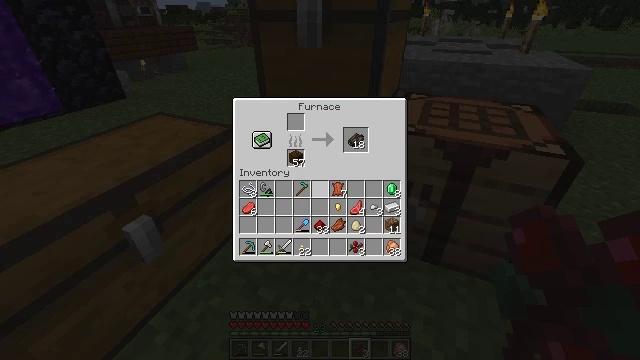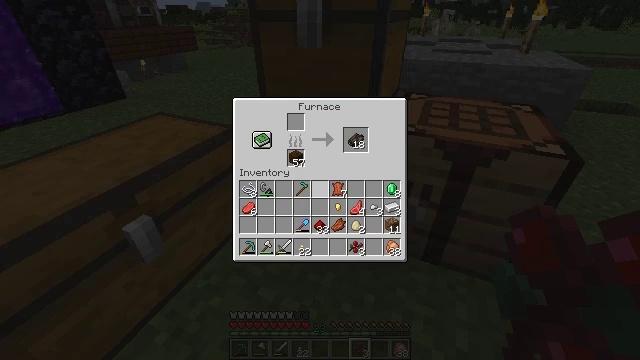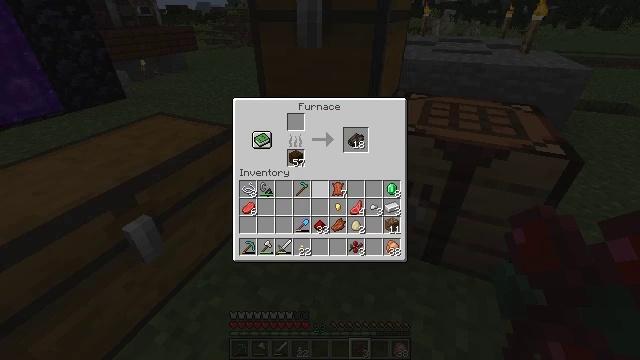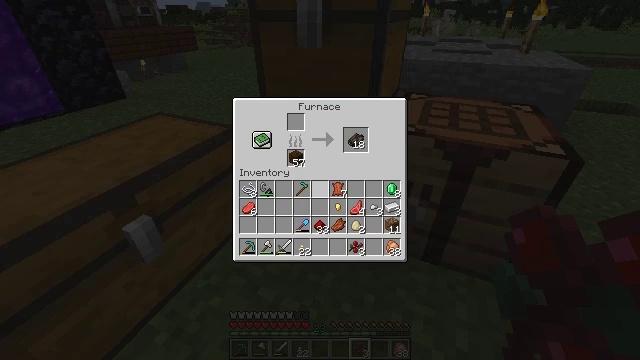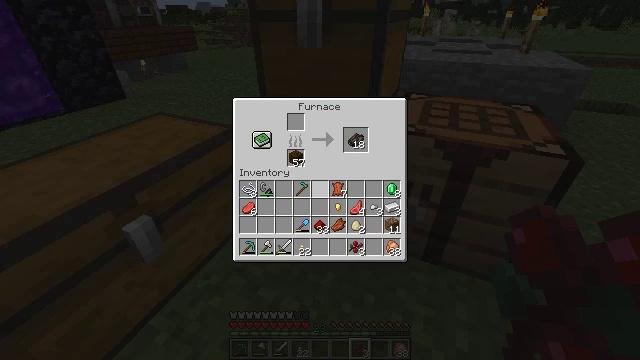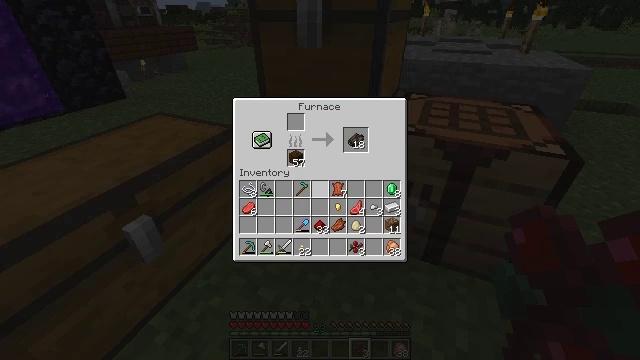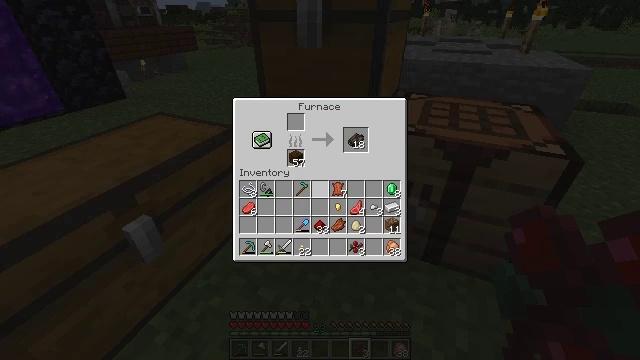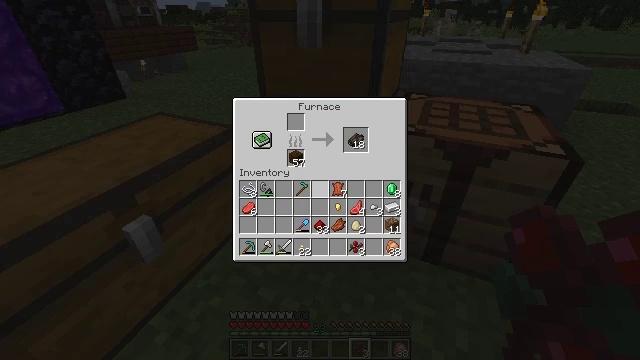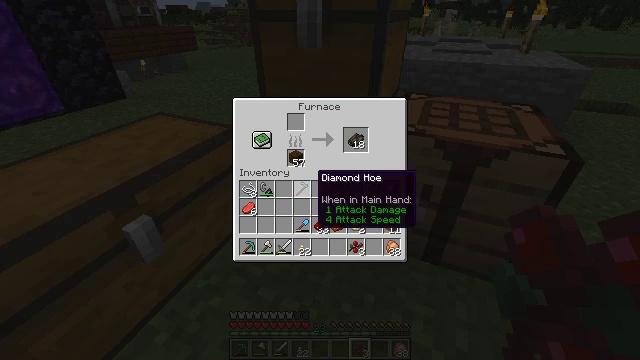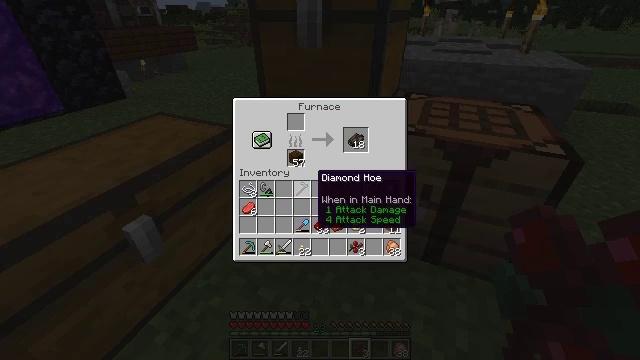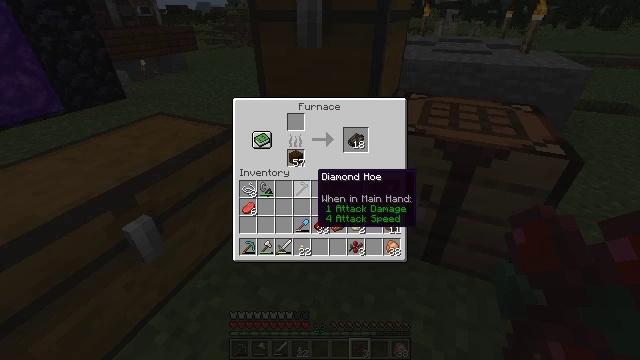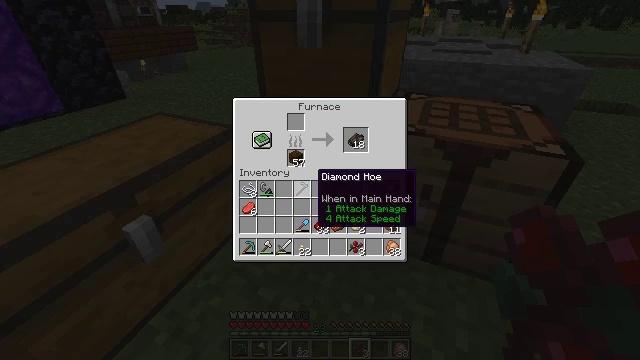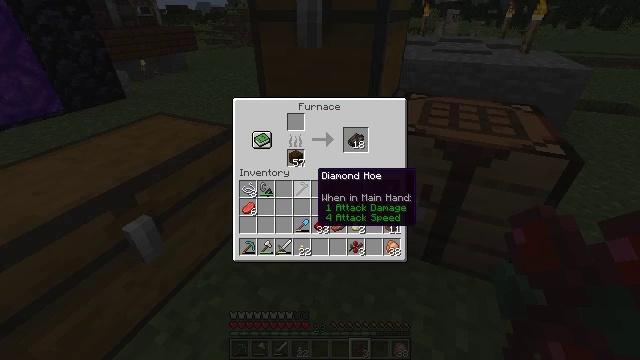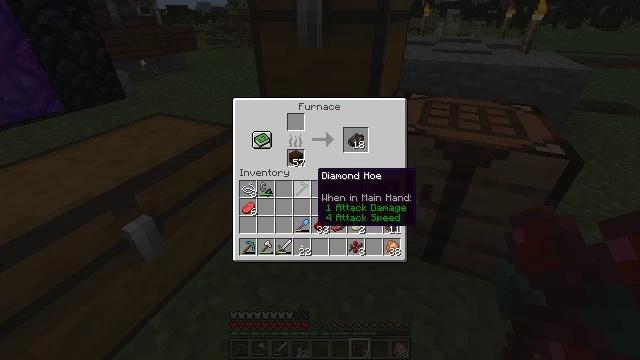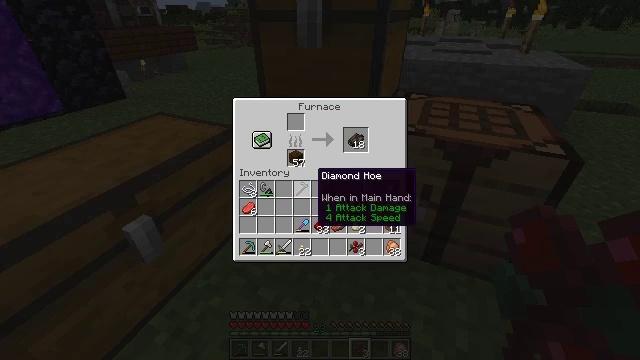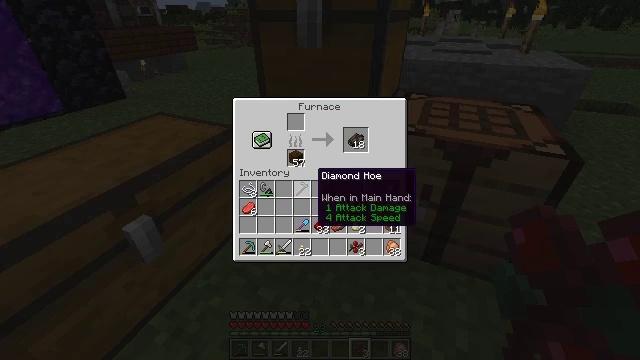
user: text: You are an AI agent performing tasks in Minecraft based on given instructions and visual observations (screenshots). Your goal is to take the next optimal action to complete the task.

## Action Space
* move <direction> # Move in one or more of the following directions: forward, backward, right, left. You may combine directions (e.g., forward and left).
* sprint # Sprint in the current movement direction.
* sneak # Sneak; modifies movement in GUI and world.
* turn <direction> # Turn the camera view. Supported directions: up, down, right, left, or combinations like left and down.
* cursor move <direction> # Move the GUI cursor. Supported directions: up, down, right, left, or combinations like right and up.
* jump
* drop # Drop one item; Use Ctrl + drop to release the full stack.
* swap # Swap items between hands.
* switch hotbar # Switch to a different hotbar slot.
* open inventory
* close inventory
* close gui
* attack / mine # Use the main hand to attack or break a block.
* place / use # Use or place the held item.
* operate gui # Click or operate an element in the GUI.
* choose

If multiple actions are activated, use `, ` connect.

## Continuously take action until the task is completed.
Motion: motion action
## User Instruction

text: Turn kelp into dried kelp by cooking it.
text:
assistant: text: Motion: no_op
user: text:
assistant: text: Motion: no_op
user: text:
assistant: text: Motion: no_op
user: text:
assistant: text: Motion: no_op
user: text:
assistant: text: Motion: no_op
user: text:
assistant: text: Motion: no_op
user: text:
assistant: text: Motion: no_op
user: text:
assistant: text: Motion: no_op
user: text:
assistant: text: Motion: no_op
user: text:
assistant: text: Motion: no_op
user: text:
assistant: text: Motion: no_op
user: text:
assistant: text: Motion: no_op
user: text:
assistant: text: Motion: no_op
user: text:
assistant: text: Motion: no_op
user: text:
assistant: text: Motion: no_op
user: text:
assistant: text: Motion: no_op
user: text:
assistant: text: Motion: turn right
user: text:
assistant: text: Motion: turn right
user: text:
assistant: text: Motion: turn right and up
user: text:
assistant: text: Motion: turn right and up
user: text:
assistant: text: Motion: turn up
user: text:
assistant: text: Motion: sneak
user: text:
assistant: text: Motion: sneak
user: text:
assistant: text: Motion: sneak
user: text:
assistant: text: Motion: sneak
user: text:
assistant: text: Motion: sneak
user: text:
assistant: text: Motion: sneak
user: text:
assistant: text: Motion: sneak
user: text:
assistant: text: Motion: sneak
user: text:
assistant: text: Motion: sneak, turn left